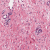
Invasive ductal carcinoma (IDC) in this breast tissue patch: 0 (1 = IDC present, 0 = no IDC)